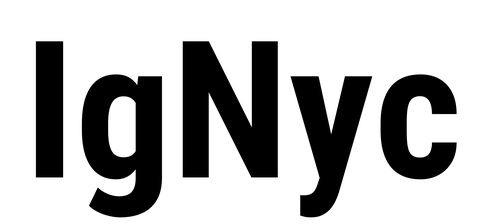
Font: Roboto_Condensed_Bold